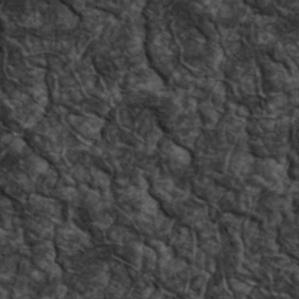
Label: non_frost